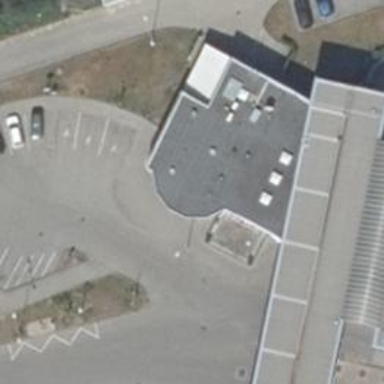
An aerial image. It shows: Kiosk.